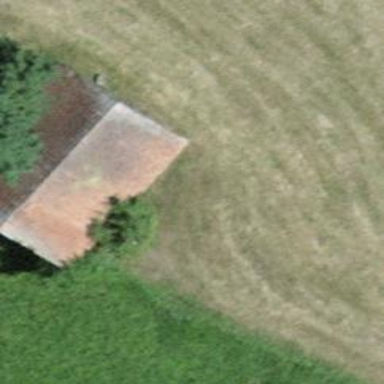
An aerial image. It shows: Barn.